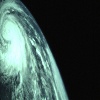
Label: cloud